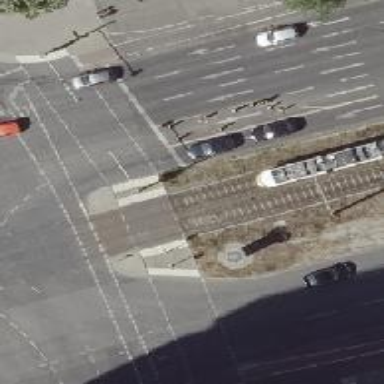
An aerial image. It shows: Footway that serves as traffic island.